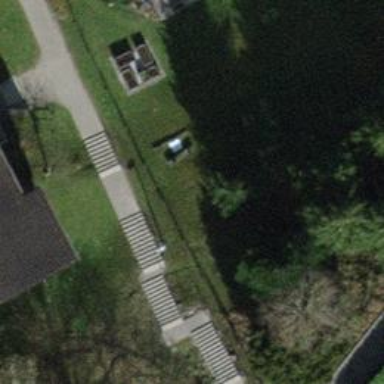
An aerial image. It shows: Set of steps on the road.